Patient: sex M, age 72
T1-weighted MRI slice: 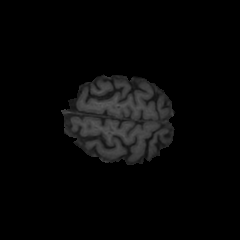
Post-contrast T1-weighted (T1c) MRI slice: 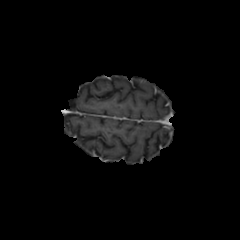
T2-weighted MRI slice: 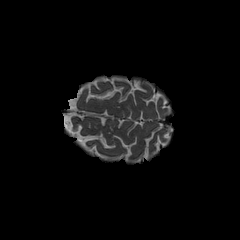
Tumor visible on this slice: no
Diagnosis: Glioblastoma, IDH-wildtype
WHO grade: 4